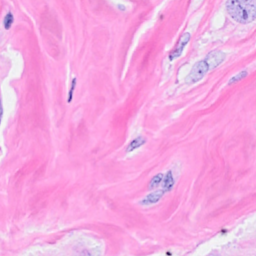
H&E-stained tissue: Breast